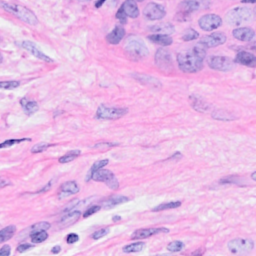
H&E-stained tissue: Breast